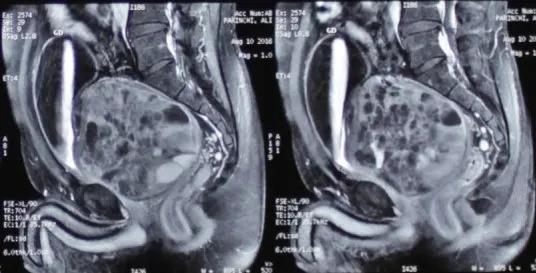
MRI of abdominopelvic.
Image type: radiology (mri)